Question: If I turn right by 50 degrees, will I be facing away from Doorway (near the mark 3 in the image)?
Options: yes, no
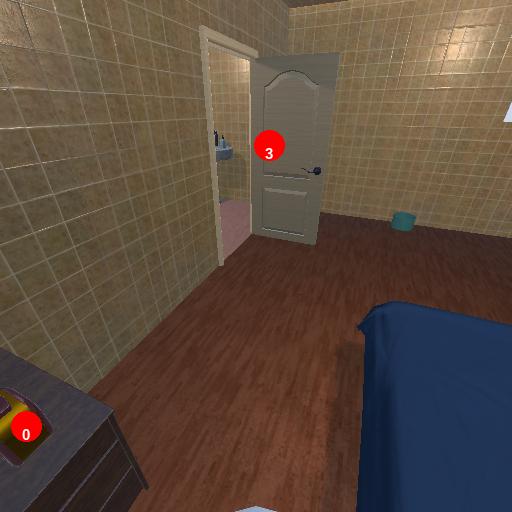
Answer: yes